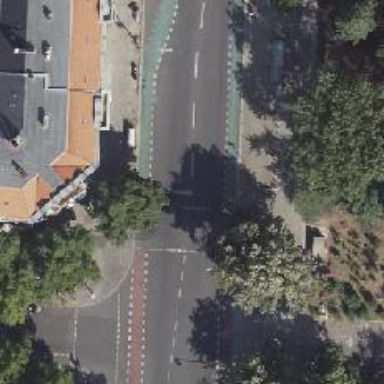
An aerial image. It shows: Secondary road with separate asphalt sidewalk and green cycle lanes marked.